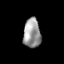
Tissue: skin
Cell type: Epithelial cells
Senescence score: 0.2794
Nuclear area (px): 501
Mean DAPI intensity: 152.79